Question: Let us consider a 2-D (latitude, longitude) point set. The points in the set are equispaced (approx.) with mutual distance 0.1 degree imes 0.1 degree . Each point in the set is the centre of a square grid of side length 0.1 degree (i.e., intersect point of two diagonals of the square). Each square is adjacent to the neighbouring squares.
Our is to get the coordinates of the formed by the bounding sides of the square grids with given direction (will be illustrated with a figure). This polygon has inside.
Let us consider a sample data set of size 10 (point set).
'''
lat_x <- c(21.00749, 21.02675, 21.00396, 21.04602, 21.02317,
21.06524, 21.00008, 21.04247, 21.08454, 21.0192)
'''
and
'''
lon_y <- c(88.21993, 88.25369, 88.31292, 88.28740, 88.34669,
88.32118, 88.40608, 88.38045, 88.35494, 88.43984)
'''
Here is the rough plot of the above points followed by some illustration,
The black points are the (lat,lon) points in the above sample.
The blue square boxes are the square grid.
The given directions ( heta) of the squares are $theta$=50 degree.
Our goal is to get the ordered (clockwise or counter clockwise) co-ordinates of the outline polygon (in yellow colour).
This question is very similar to <URL> while drawing the square grids and the resulted polygon.
I would gratefully appreciate any suggestion, java or R codes or helpful reference given by anyone solving the above problem.
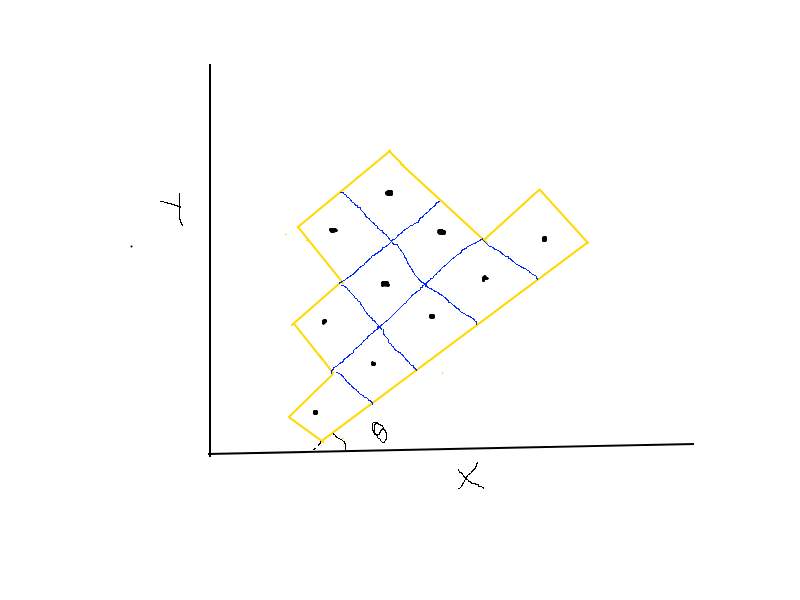
Answer: I would do it like this:

1. may be some 2D array point grouping to match the grid that should speed up all the following operations.
2. compute average grid sizes (img1 from left) as two vectors
3. create blue points (img2) as: gray_point (+/-) 0.5*blue_vector
4. create red points (img3) as: blue_point (+/-) 0.5*red_vector
5. create list of gray lines (img4) take all 2 original (gray) points that have distance close to average grid distance and add line for them
6. create list of red lines (img4) take all 2 original (gray) points that have distance close to average grid distance and add line for them if it is not intersecting any line from gray lines
7. reorder line points to match polygon winding ...
8. angle
compute angle of red vector (via atan2)
compute angle of blue vector (via atan2)
return the one with smaller absolute value
find few points that are closest to each other so pick any point and find all closest points to it. The possible distances should be near:
'''
sqrt(1.0)*d,sqrt(1+1)*d,sqrt(1+2)*d,sqrt(2+2)*d,...
'''
where 'd' is the grid size so compute 'd' for few picked points. Remember the first smallest 'd' found and throw away all that are not similar to smallest one. Make average of them and let call it 'd'
Take any point 'A' and find closest point 'B' to it with distance near 'd'. For example '+/-10%' comparison: '|(|A-B|-d)|<=0.1*d' Now the grid vector is '(B-A)'. Find few of them (picking different 'A,B') and group them by sign of 'x,y' coordinates into 4 groups.
Then join negative direction groups together by negating one group vectors so you will have 2 list of vectors (red,blue direction) and make average vectors from them (red,blue vectors)
You take any point 'A' and add or substract half of red or blue to it (not its size!!!) for example:
'''
A.x+=0.5*red_vector.x;
A.y+=0.5*red_vector.y;
'''
Make 2 nested 'for's per each 2 point combination 'A,B' (original for gray lines,shifted red ones for red outline lines) and add condition for distance
'''
|(|A-B|-d)|<=0.1*d
'''
if it is 'true' add line '(A,B)' to the list. Here pseudo C++ example:
'''
int i,j,N=?; // N is number of input points in pnt[]
double x,y,d=?,dd=d*d,de=0.1*d; // d is the avg grid size
double pnt[N][2]=?; // your 2D points
for (i=0;i<N;i++) // i - all points
for (j=i+1;j<N;j++) // j - just the rest no need to test already tested combinations
{
x=pnt[i][0]-pnt[j][0];
y=pnt[i][1]-pnt[j][1];
if (fabs((x*x)+(y*y)-dd)<=de) ... // add line pnt[i],pnt[j] to the list...
}
'''